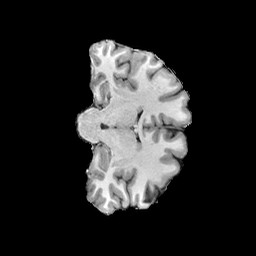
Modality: T1w
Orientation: coronal